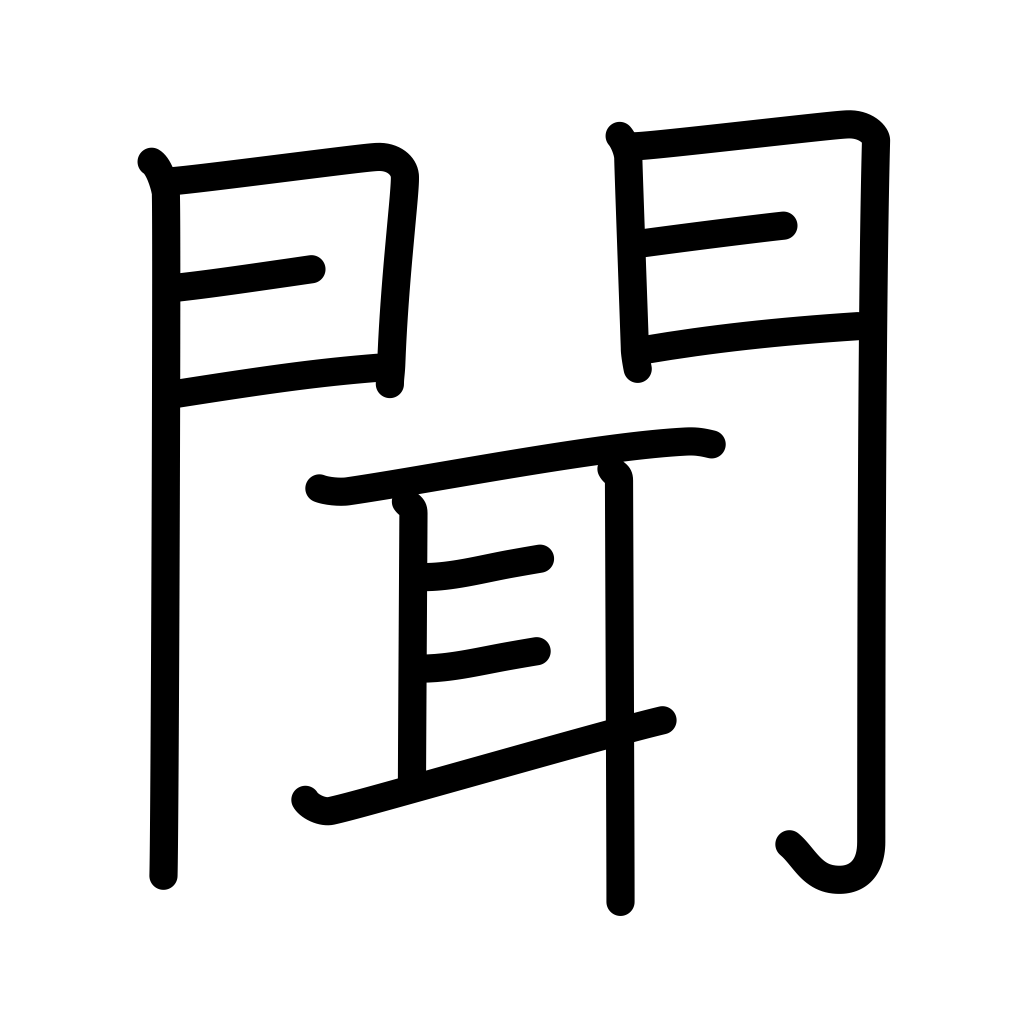
Meaning: hear, ask, listen